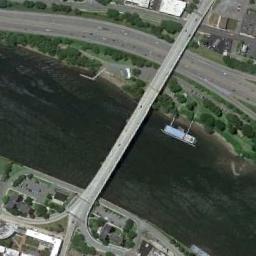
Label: bridge